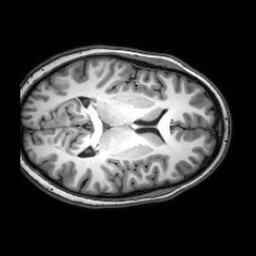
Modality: T1w
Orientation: axial
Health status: healthy
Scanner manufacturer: philips
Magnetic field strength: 3 T
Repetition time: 0.0077 s
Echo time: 0.0035 s